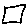
Label: square